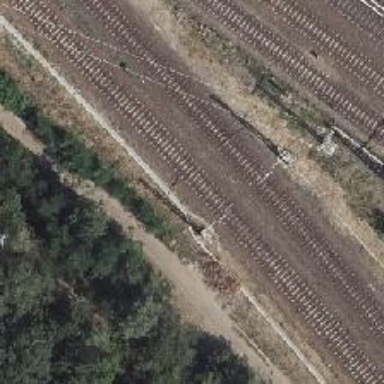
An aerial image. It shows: Sandy track with grade4 tracktype.